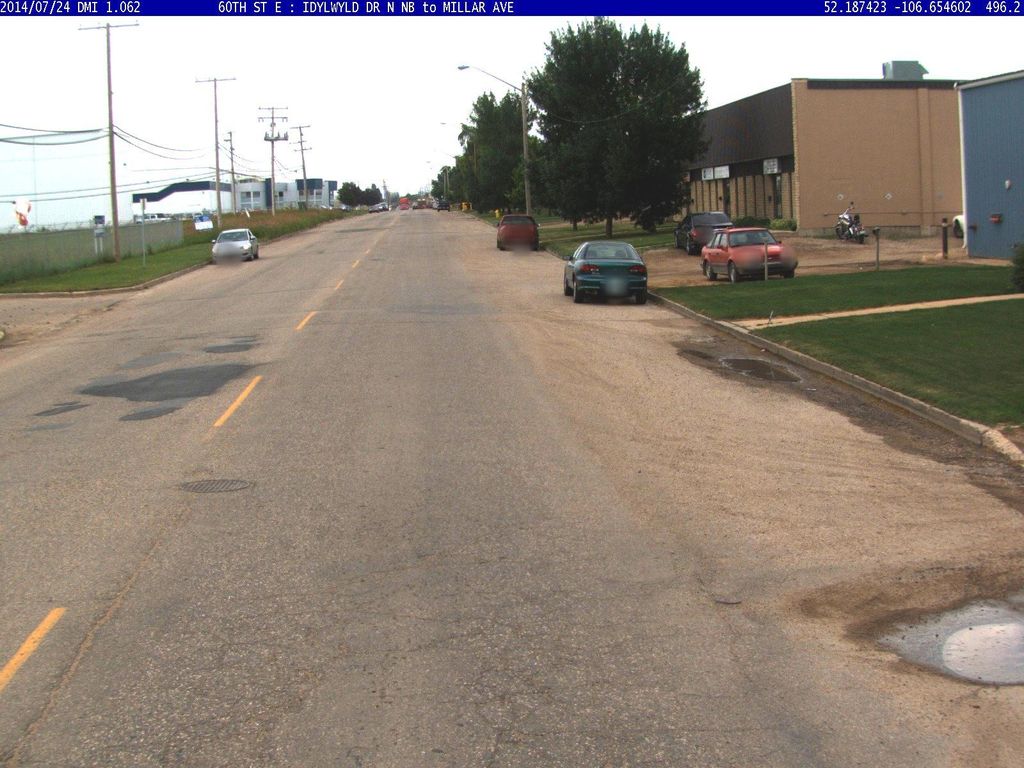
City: saskatoon